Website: walmart
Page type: address-validator
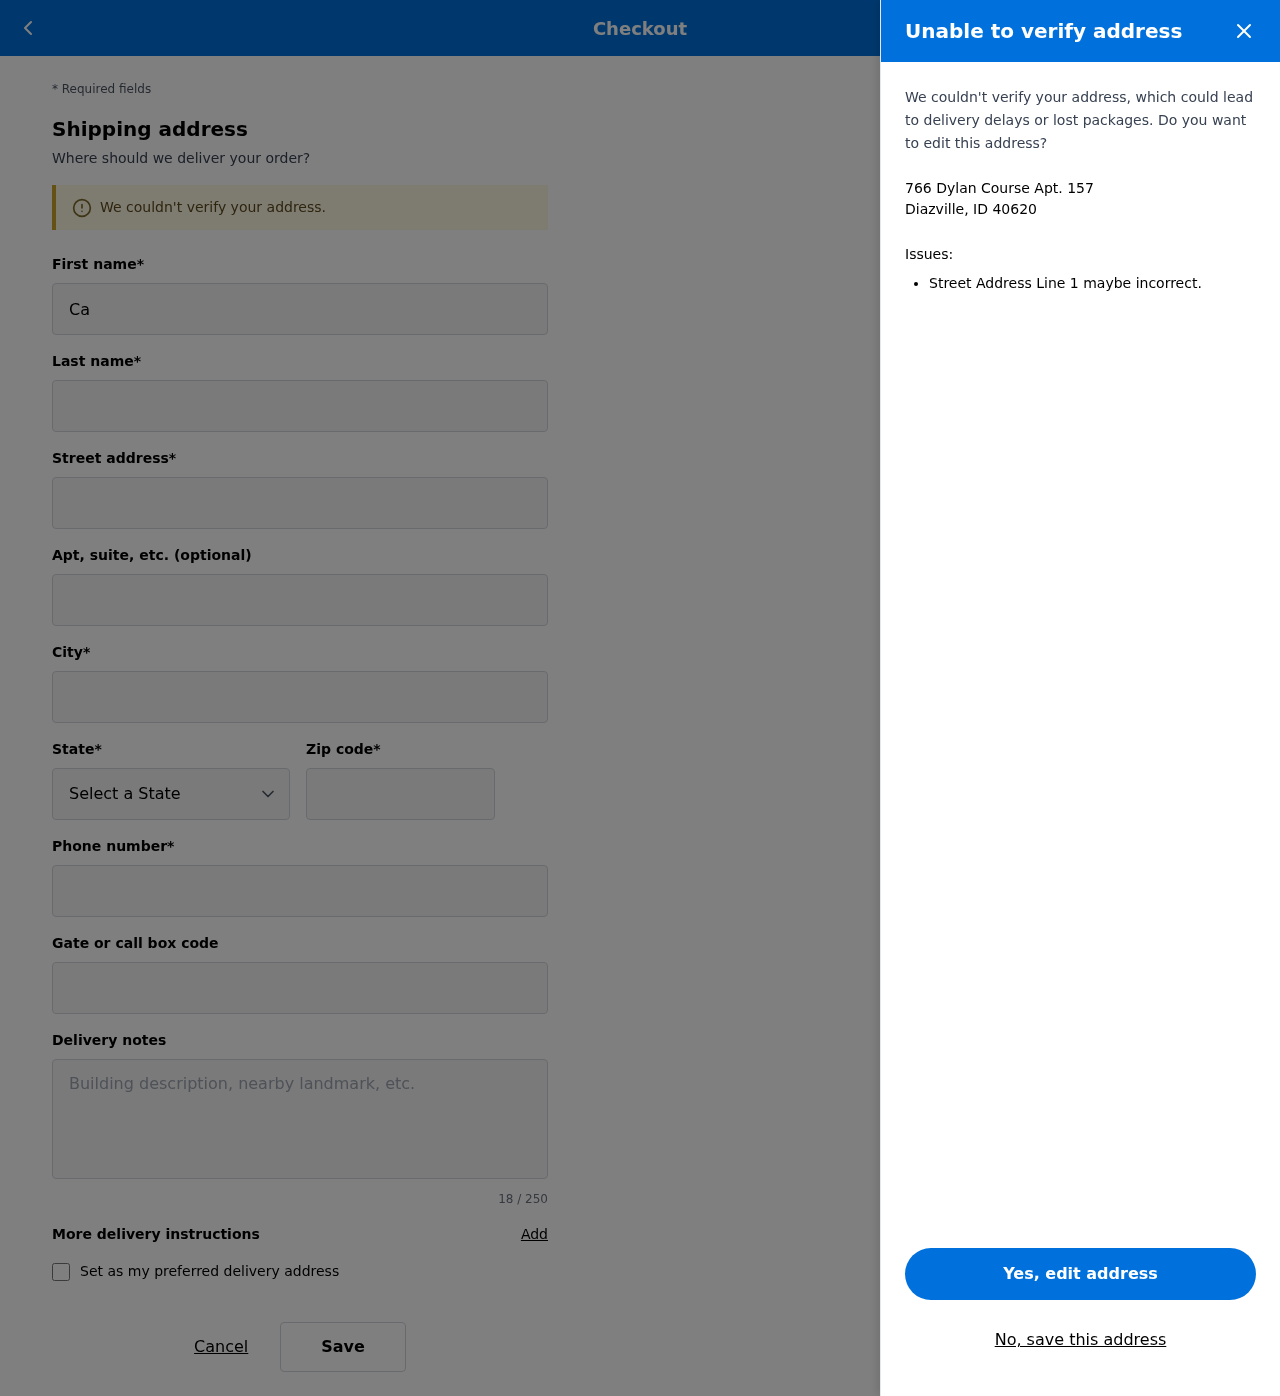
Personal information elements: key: PII_CITY_STATE_ZIP
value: Diazville, ID 40620
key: PII_DELIVERY_INSTRUCTIONS
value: Signature required
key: PII_STATE_ABBR
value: ID
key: PII_STREET
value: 766 Dylan Course Apt. 157
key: PII_FIRSTNAME
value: Carrie
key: PII_LASTNAME
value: Collins
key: PII_STREET2
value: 8119 Stacie Freeway Apt. 051
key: PII_CITY
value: Diazville
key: PII_POSTCODE
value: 40620
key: PII_PHONE
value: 4574283994
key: PII_SECURITY_CODE
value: PT66